Question: I am trying to use alternatives font in matplotlib.
by using font_manager, I can get things like xlabel, ylabel or title working, but I can't figure out how to change font on line label
I pick "Phosphate.ttc" font as it's easy to spot.
'''
import matplotlib.font_manager as fm
import matplotlib.pyplot as plt
def lineChart():
my_font = fm.FontProperties(fname='/Library/Fonts/Phosphate.ttc')
day = ('1','2','3')
line1 = (10,20,30)
line2 = (30,20,10)
fig, ax = plt.subplots()
ax.plot(day, line1, label='this goes to default font')
ax.plot(day, line2, label='this is default font too')
ax.legend(loc='upper center')
plt.title('title display correct', fontproperties=my_font)
plt.xlabel('xlabel display correct', fontproperties=my_font)
plt.ylabel('ylabel display correct', fontproperties=my_font)
plt.savefig("font_test.png")
if __name__ == '__main__':
lineChart()
'''

if there anyway to set alternatives font globally? (without install it to matplotlib module path)
or to setup line label to use alternatives font?
OS: OSX
Python: 3.6.4
matplotlib: 2.1.1
Thanks
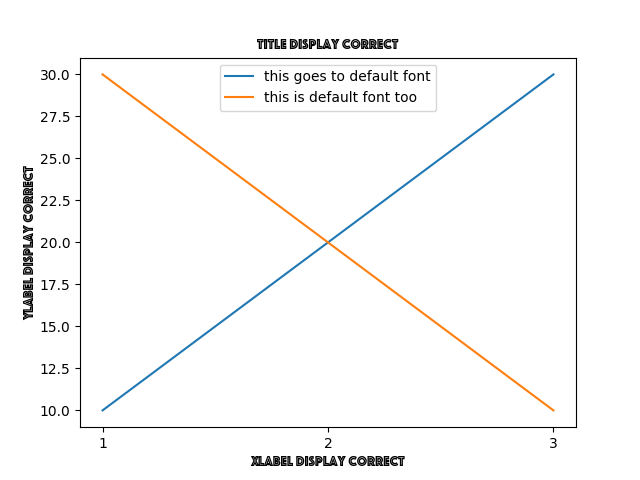
Answer: You can set the font in the 'legend' command. Changing the respective line to:
'''
ax.legend(loc='upper center', prop=my_font)
'''
produces this image:
<URL>
:
Changing the font of the tick labels can be done in the following way (add this after the plot command):
'''
for tick in ax.xaxis.get_major_ticks():
tick.label.set_fontproperties(my_font)
for tick in ax.yaxis.get_major_ticks():
tick.label.set_fontproperties(my_font)
'''
The result then looks like this:
<URL>